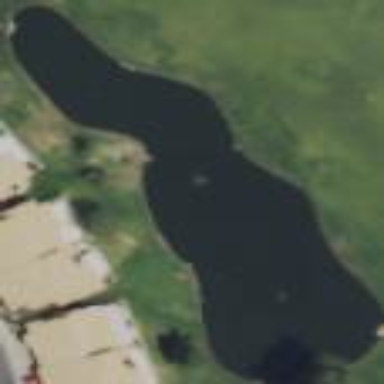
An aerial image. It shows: Water hazard on golf course. The hazard is natural water feature.